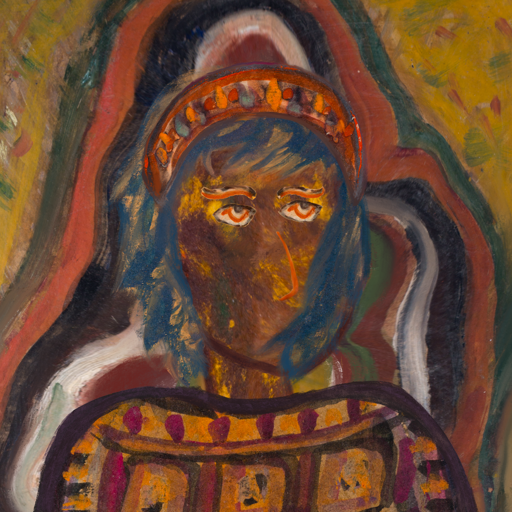
Background: AfterRaid, Head And Neck Side: Comrade, Face Side: Experience, Bust: Doll, Hair Side: In_The_Sun, Head Accessory: Hypocrite, Second Necklace: Blank, Necklace: Blank, Baby: Blank